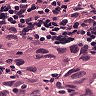
Metastatic tissue present: yes